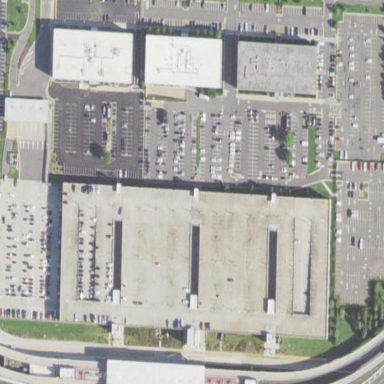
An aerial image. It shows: Multi-storey parking building.